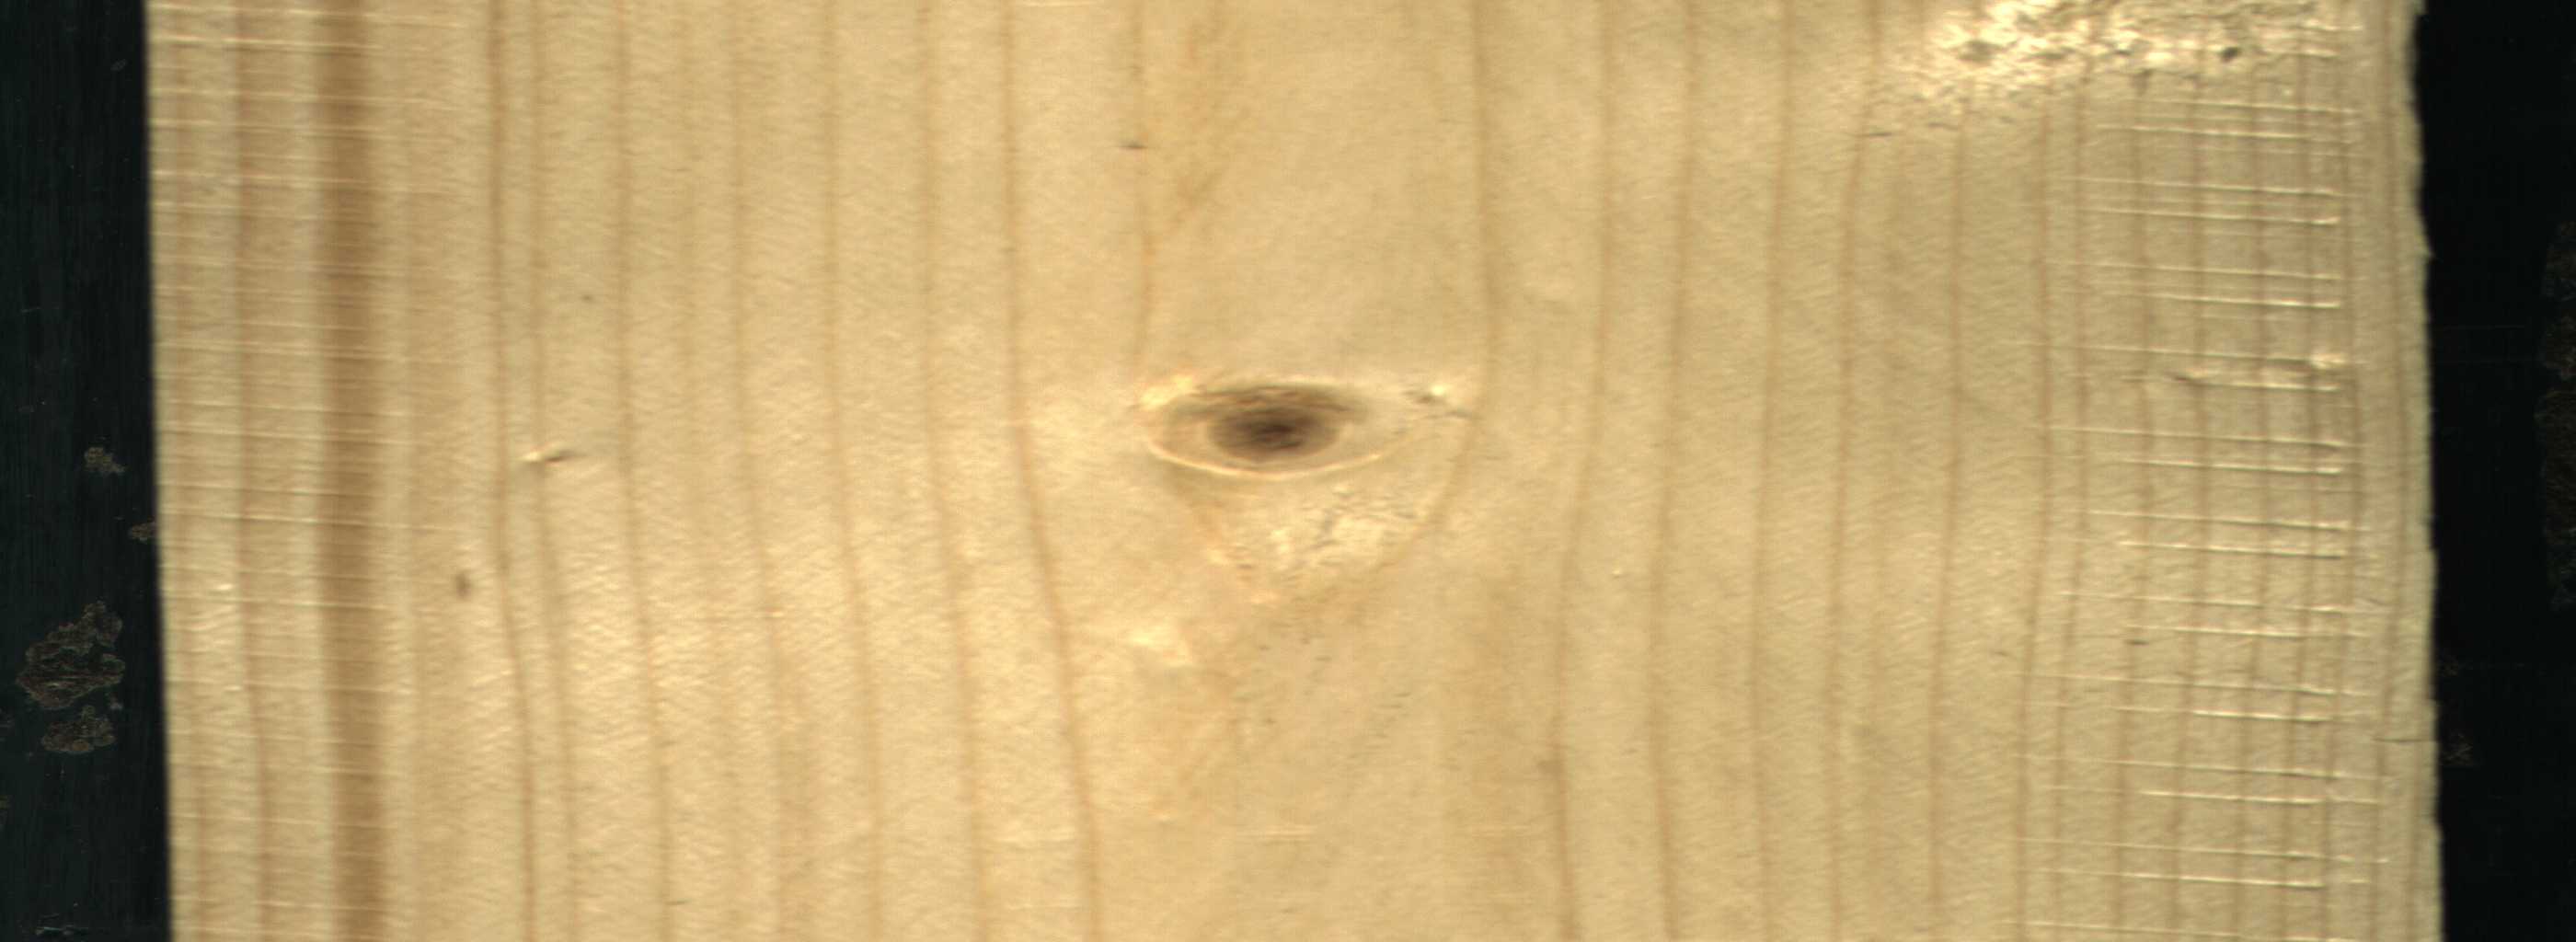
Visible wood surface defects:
Live_Knot
Live_Knot